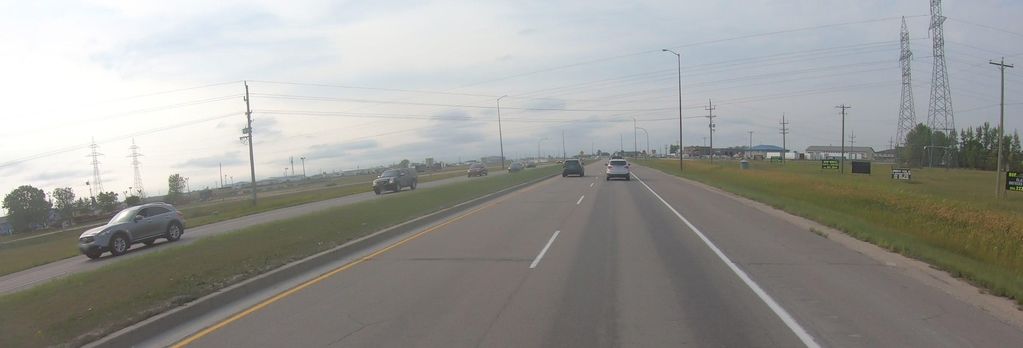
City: winnipeg